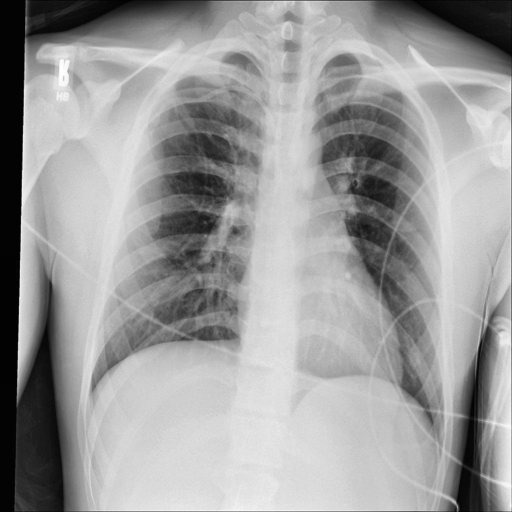
Finding: NORMAL